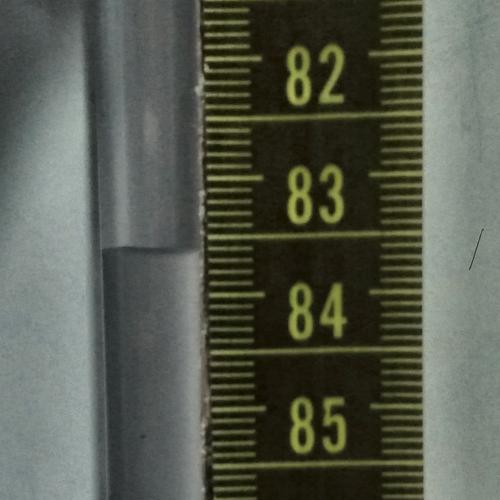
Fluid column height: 83.6 cm